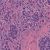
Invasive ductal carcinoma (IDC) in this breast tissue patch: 1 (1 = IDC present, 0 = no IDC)